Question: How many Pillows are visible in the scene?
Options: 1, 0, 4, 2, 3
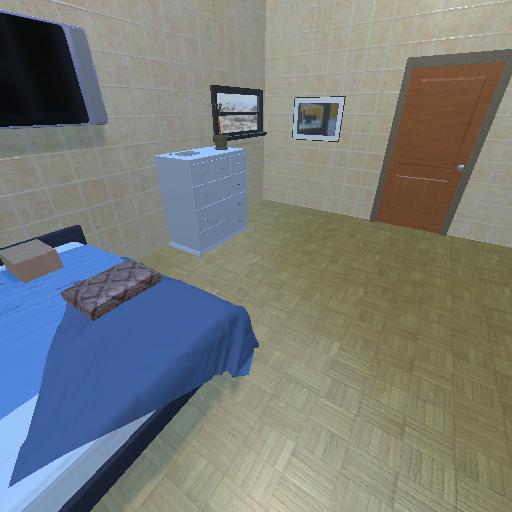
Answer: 1